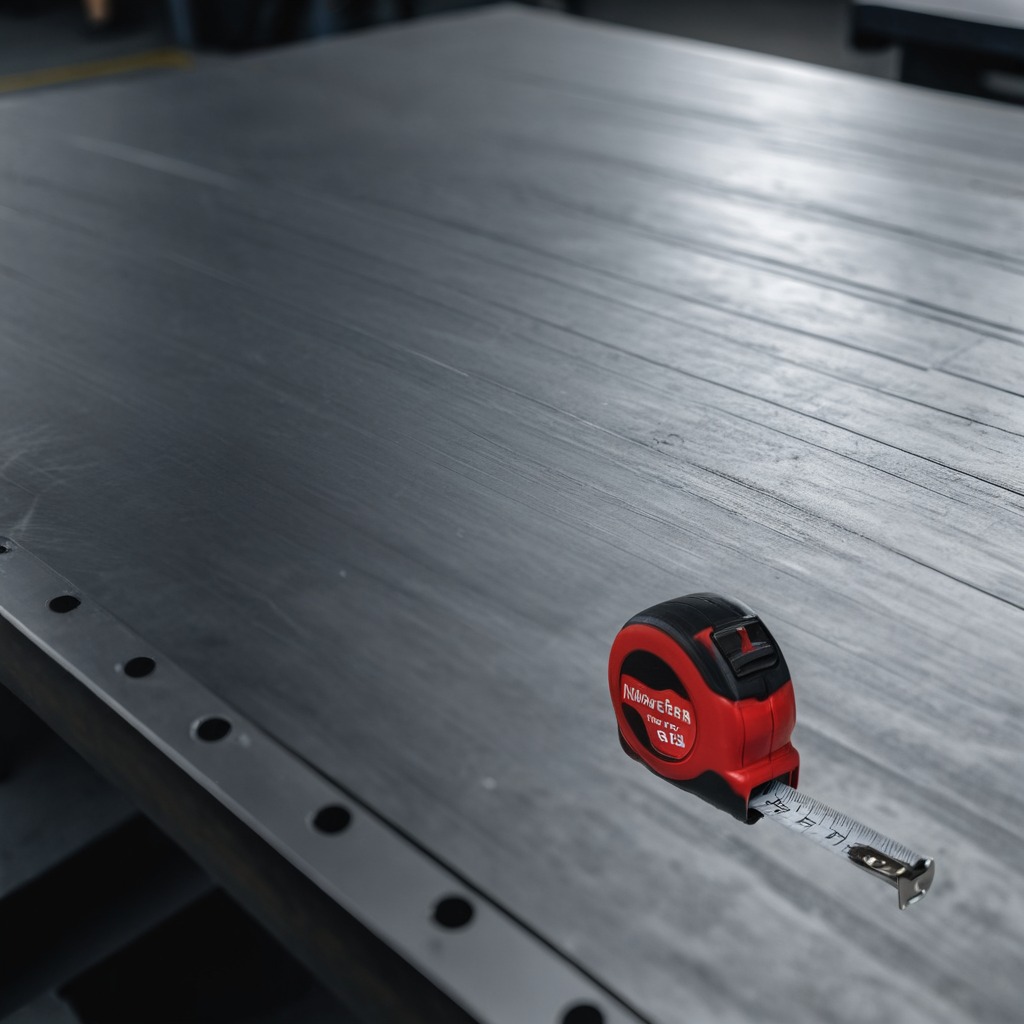
A measuring tape is lying on the cold steel table in the mining workshop.